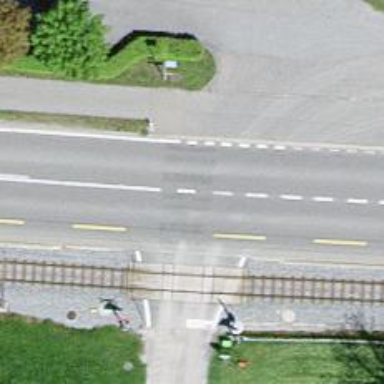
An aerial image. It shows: Unmarked crossing on the road.